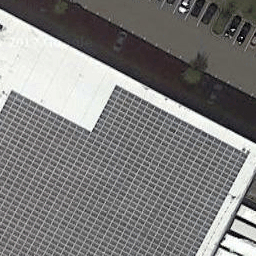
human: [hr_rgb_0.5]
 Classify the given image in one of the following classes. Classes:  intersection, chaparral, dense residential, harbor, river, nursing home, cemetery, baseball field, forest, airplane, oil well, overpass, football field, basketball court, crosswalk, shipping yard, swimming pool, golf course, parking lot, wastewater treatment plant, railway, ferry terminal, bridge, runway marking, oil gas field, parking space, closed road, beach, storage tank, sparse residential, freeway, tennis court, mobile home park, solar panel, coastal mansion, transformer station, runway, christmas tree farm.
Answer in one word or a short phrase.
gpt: solar panel